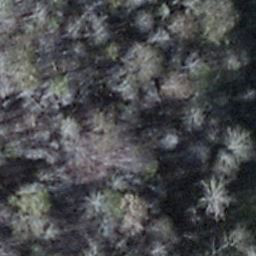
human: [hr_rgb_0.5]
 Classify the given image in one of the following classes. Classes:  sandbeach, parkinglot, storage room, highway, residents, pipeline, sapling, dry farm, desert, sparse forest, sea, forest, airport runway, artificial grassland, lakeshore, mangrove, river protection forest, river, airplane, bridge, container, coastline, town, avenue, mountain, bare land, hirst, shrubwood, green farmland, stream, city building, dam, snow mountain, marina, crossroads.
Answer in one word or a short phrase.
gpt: shrubwood